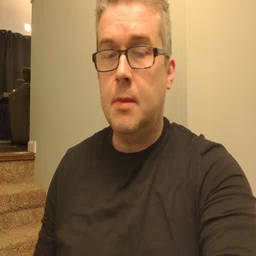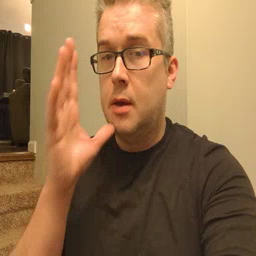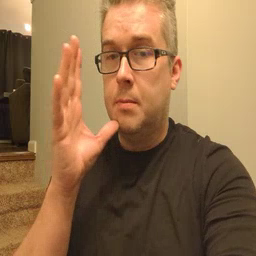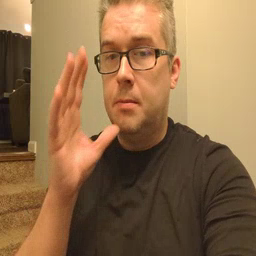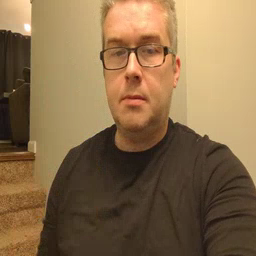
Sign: mom